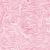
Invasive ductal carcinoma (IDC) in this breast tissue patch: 0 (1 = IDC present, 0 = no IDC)